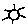
Label: sun